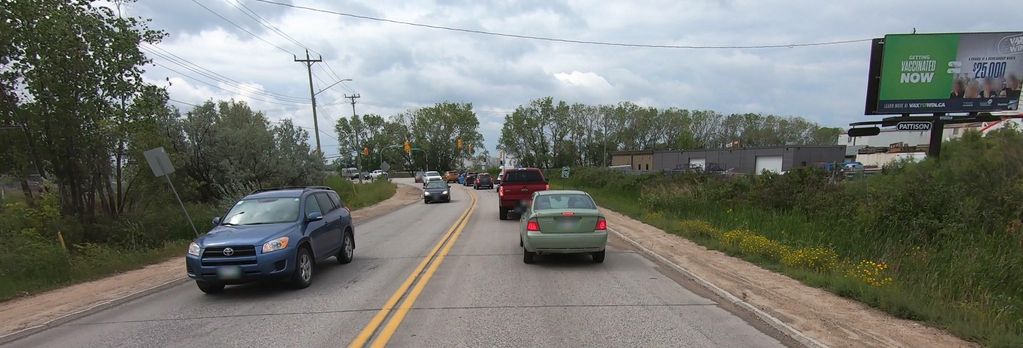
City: winnipeg